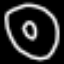
Label: donut